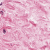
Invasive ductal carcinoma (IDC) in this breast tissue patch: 0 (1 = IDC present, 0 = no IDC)